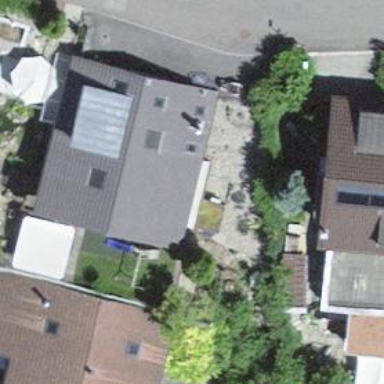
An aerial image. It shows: Residential building with gabled roof.